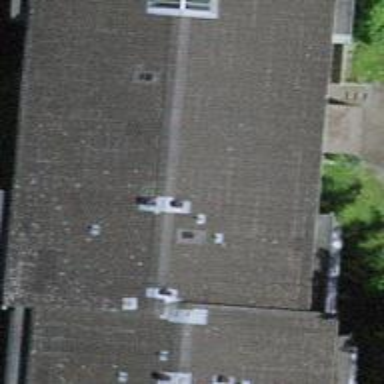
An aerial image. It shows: Apartment building with hipped roof.